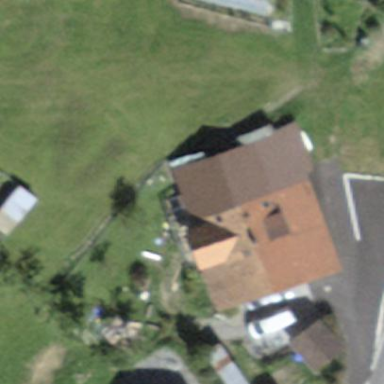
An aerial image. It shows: Barn.